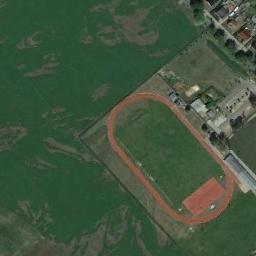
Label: ground_track_field